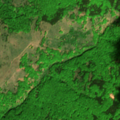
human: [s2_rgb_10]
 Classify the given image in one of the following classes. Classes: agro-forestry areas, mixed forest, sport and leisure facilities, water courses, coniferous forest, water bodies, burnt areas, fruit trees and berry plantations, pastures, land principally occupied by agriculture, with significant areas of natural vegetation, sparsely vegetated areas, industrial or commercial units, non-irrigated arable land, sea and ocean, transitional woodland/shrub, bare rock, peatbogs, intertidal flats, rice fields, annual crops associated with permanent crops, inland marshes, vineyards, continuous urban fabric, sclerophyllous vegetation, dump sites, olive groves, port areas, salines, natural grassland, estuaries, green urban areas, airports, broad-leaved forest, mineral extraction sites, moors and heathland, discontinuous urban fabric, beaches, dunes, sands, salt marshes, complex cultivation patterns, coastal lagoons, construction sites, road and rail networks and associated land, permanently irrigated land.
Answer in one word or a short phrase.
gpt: broad-leaved forest, coniferous forest, natural grassland